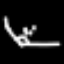
Label: angel